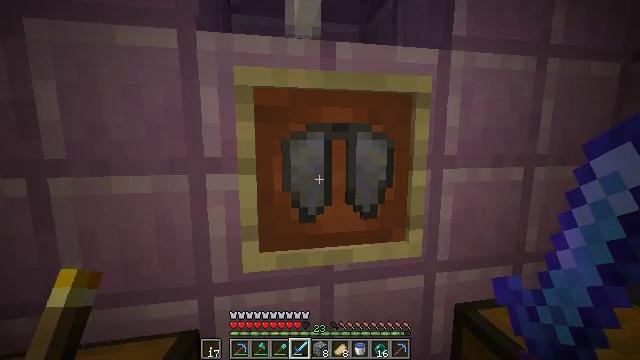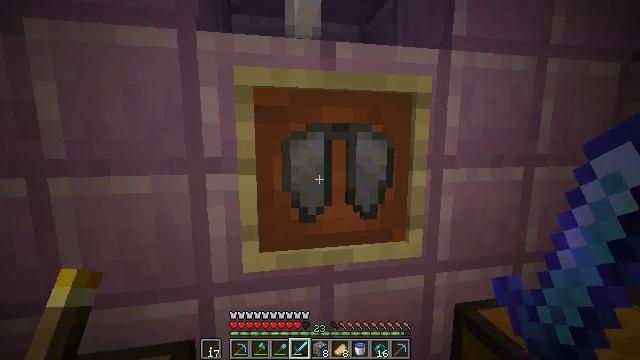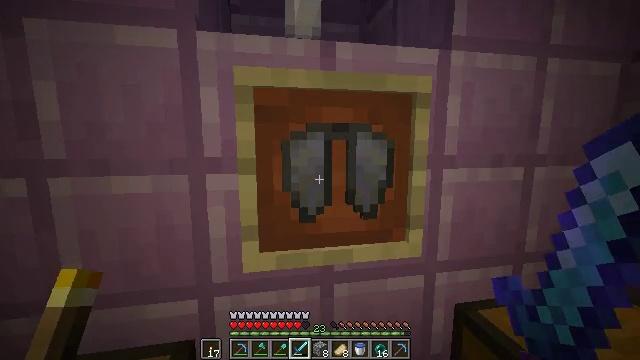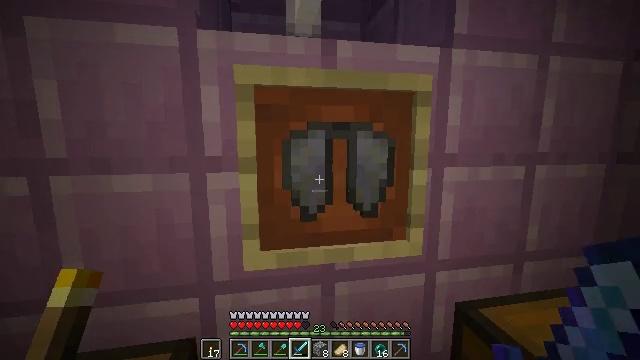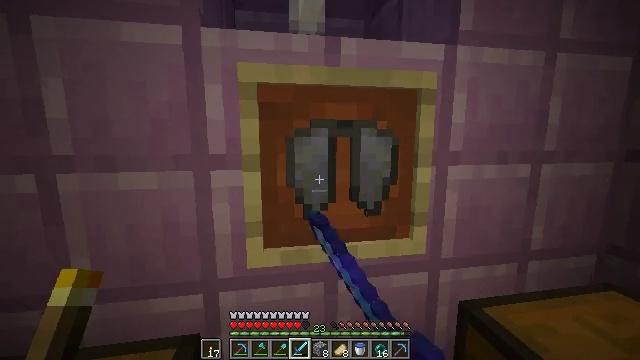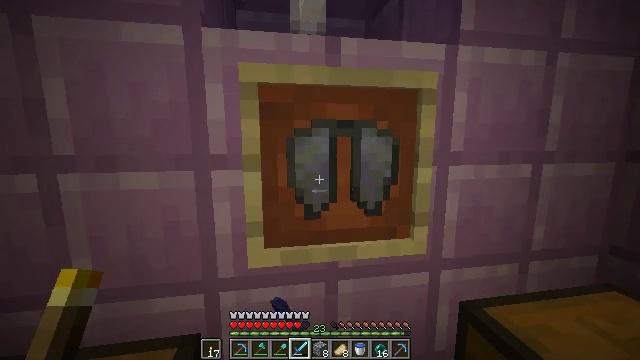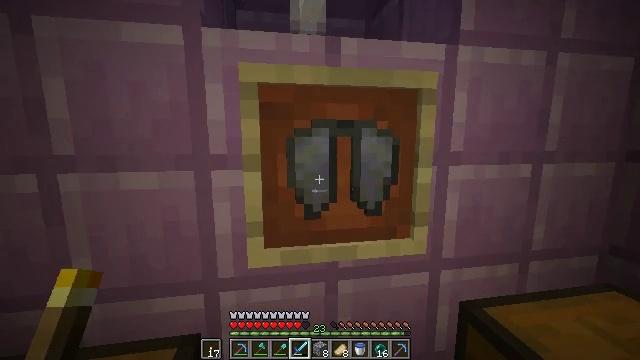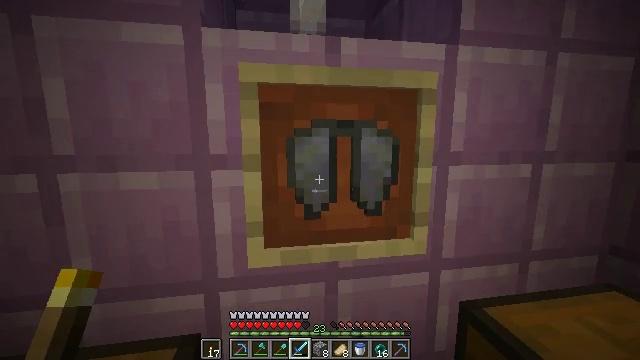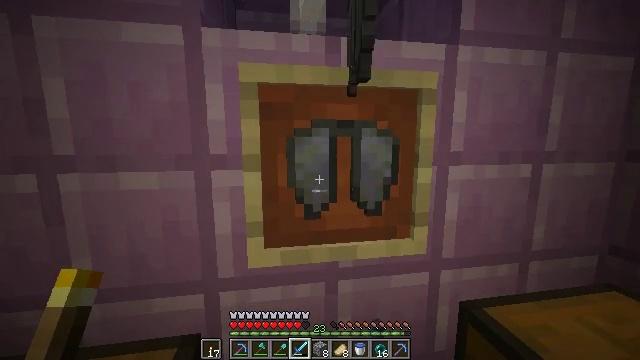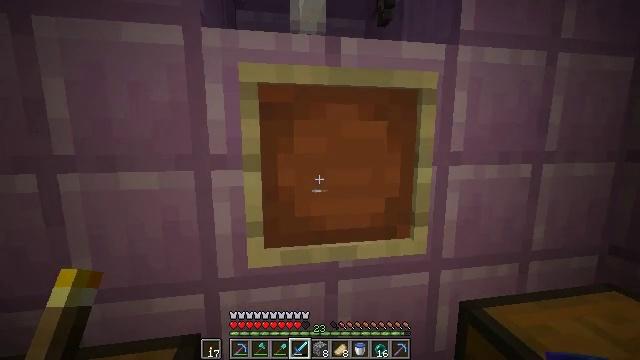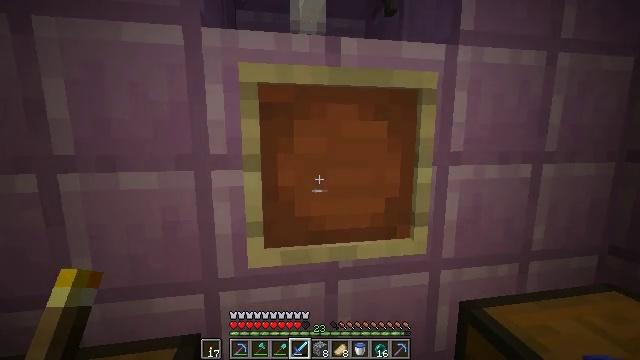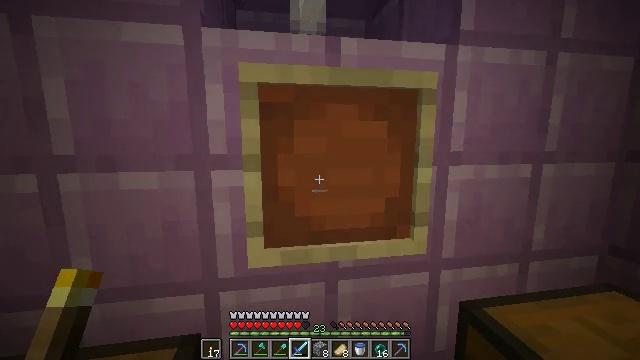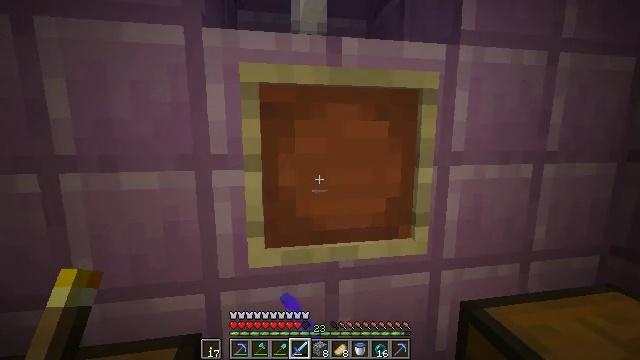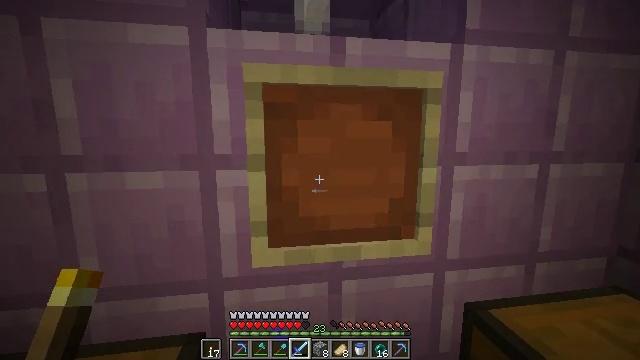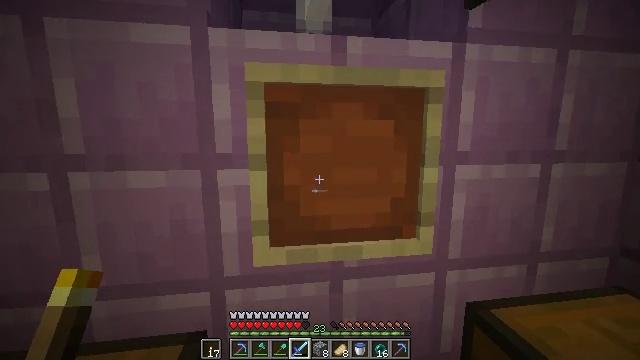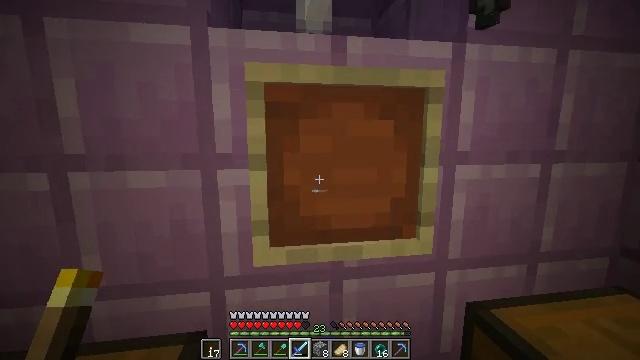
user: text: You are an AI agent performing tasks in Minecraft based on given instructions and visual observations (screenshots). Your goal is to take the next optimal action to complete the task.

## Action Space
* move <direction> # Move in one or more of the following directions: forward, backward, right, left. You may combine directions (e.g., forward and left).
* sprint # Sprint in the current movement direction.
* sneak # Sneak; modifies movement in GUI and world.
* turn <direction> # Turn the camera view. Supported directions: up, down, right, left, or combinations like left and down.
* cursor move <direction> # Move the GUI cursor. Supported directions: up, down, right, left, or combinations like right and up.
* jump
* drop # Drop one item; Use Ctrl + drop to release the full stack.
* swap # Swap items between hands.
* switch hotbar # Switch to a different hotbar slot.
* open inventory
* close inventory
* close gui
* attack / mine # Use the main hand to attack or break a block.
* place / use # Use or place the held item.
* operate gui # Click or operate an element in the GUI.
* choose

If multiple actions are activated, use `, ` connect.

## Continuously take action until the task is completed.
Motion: motion action
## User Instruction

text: Attack the brewing stand to gather it.
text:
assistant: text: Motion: no_op
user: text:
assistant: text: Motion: no_op
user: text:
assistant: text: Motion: attack / mine
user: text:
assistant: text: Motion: attack / mine
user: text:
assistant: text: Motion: attack / mine
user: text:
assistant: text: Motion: attack / mine
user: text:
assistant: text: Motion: no_op
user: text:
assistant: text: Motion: no_op
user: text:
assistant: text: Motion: no_op
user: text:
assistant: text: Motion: no_op
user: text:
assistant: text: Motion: attack / mine
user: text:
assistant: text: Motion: attack / mine
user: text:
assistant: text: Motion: attack / mine
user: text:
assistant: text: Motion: attack / mine
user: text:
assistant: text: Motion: attack / mine
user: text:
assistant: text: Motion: attack / mine
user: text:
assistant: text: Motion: attack / mine
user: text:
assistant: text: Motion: no_op
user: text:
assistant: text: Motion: turn down
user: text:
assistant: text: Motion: turn right and down
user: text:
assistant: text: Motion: turn right and down
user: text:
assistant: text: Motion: turn right and down
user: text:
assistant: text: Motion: turn right and down
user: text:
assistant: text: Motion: turn right and down
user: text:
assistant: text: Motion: no_op
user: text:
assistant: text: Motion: no_op
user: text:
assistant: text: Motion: turn left and up
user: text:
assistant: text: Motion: turn right and up
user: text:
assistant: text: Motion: turn right and up
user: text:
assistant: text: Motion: turn right